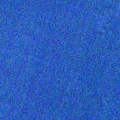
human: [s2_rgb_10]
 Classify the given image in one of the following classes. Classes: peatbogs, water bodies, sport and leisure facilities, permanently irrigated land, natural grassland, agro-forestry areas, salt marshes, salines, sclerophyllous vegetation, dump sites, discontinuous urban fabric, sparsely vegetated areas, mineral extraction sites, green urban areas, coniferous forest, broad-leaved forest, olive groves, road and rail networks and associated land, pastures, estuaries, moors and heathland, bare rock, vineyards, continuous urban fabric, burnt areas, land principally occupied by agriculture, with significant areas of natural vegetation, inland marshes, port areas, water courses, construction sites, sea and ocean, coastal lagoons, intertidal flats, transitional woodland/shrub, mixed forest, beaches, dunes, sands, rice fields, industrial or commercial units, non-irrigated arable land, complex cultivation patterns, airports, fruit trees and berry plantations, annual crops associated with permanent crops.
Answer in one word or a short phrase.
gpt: coniferous forest, mixed forest, transitional woodland/shrub